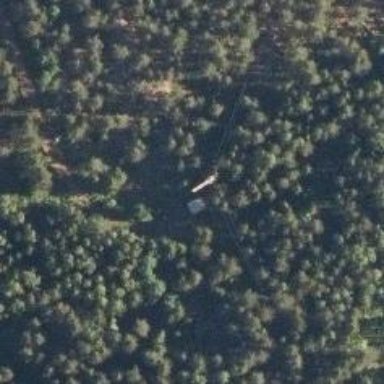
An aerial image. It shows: Communication mast tower.